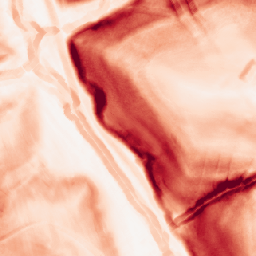
Category: morphological
Decomposition family: morphological_gradient
Decomposition parameters: size: 5
shape: diamond
Upsampling method: area
Upsampling parameters: scale: 8
Upsampling scale: 8